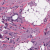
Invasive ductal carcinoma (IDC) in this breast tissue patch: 1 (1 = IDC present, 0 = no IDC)